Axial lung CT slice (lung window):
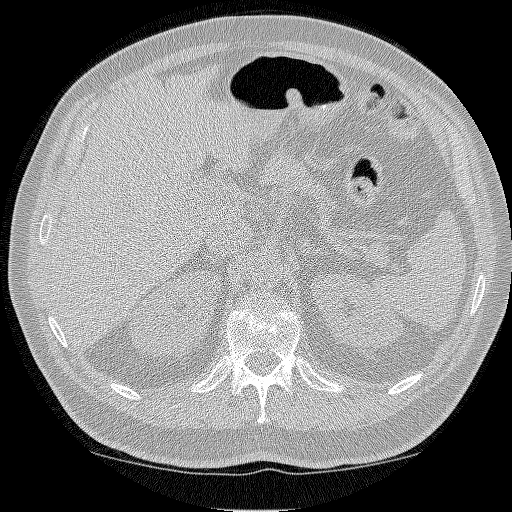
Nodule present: no